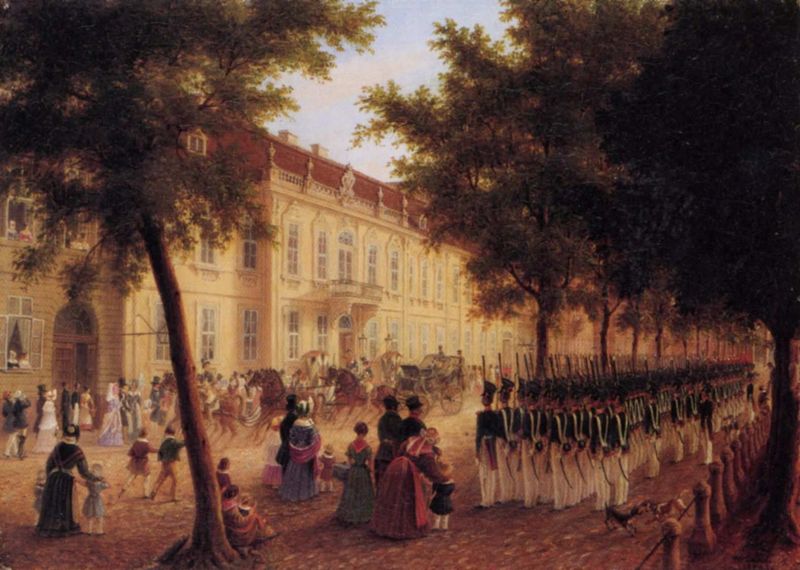
Titel: Berlin, Unter den Linden, Stadtpalais des Königs Ernst August von Hannover
Künstler: Johann Wilhelm Brücke
Standort: Berlin
Institution: Alte Nationalgalerie
Schlagwörter: baum, blau, blätter, gemälde, gruppe, himmel, kampf, laub, schatten, weiß, wolken, bäume, frauen, gelb, grün, menschen, ocker, sitzen, stadt, braun, fenster, frankreich, frau, hell, holz, hut, hüte, kleid, kleider, licht, männer, straße, tür, ölbild, dach, gebäude, haus, hund, hunde, rot, schloss, zaun, beige, rock, zylinder, stehen, wache, öl, häuser, kind, england, kinder, pferd, pferde, reiter, räder, balkon, schürze, fassade, passanten, perspektive, pflaster, röcke, zuschauer, hosen, mauer, allee, kutsche, kutschen, platz, rad, wagen, promenade, ölgemälde, franzosen, soldaten, hutband, stuck, geländer, tor, palast, militär, uniform, uniformen, waffen, soldat, kutscher, armee, heer, marsch, betrachten, portal, himme, feiertag, dunke, gewehr, empfang, garde, etagen, spaziergänger, ankunft, parade, gewehre, russen, stockwerke, spalier, familien, marschieren, verzierungen, preussen, krinoline, kompanie, abgrenzung, pferdekutsche, stadtschloss, schlossfassade, bajonett, tschako, musketen, aufstellung, aufmarsch, militärparade, exerzieren, straé, österreicher, garnison, chaussee, altbau, haufel, linienformation, strassenleben